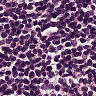
Metastatic tissue present: no